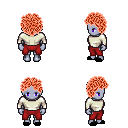
a pixel art fantasy rpg character, female body template, dark elf, purple skin, white long-sleeve shirt, red pants, red curly afro hairstyle, black slippers, four views (front, back, left, right), 2x2 character sprite sheet, small pixel art, hard edges, no anti-aliasing